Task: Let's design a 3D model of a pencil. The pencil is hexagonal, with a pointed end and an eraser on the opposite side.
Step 95:
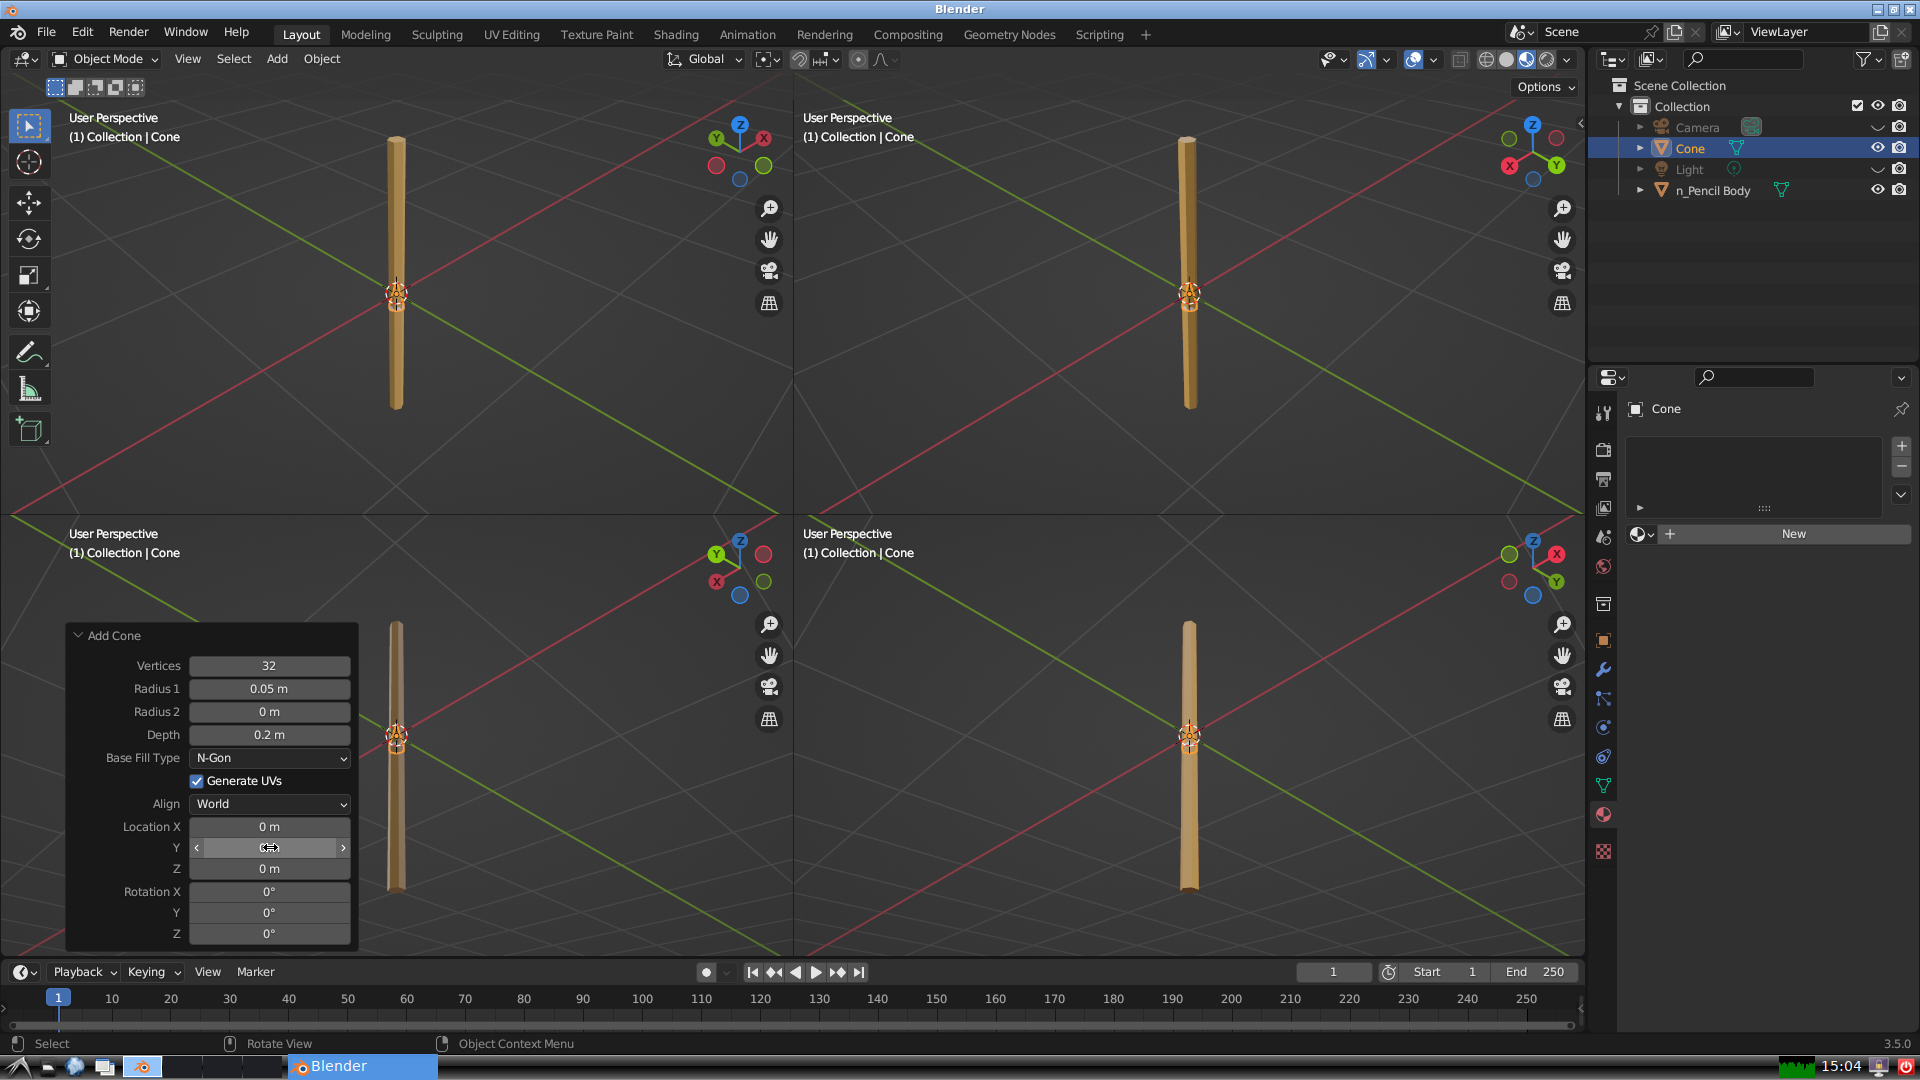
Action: click: no